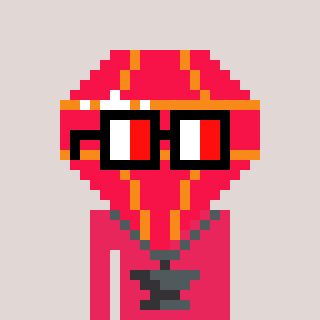
a pixel art character with square glasses with black frames and red eyes, a red diamond-shaped head and a redpinkish-colored body on a warm background